Question: Is it possible to draw a line with different width through some cells in ?
Something like this:

I'm using Xcode 4.6 and target is iOS5+
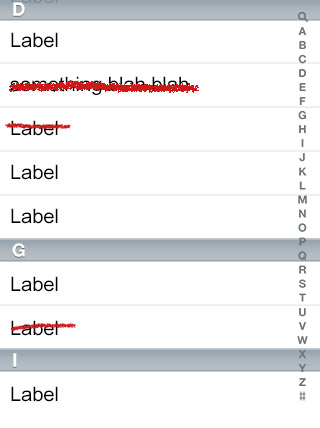
Answer: Rough idea on how it might work. You'll need to manage the red line when the reusable cell content changes.
'''
CGSize size = [cell.textLabel.text sizeWithFont:cell.textLabel.font];
CGFloat y = cell.contentView.frame.size.height / 2;
UIView *line = [[UIView alloc] initWithFrame:CGRectMake(5,y,size.width, 3)];
line.backgroundColor = [UIColor redColor];
[cell.textLabel addSubview:line];
'''